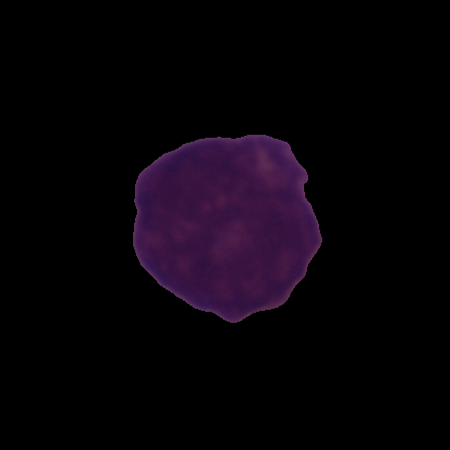
Label: cancer